Question: I am working on a homework assignment that requires I generate the SSN and grade for each student as well as calculate the min, max and avg score while displaying the SSN of the student with the max score. It all works except I get an iteration of the min, max and avg for every student instead of the total and I dont get the SSN for the max score student. The data is read in from a file.
I need the output to look something like:
123-45-6789 87
123-56-9872 91
etc....
Then end with
Maximum Score: 91 SSN: 123-45-6789
Minimum Score: 23
Average Score: 86
Here is the code, any help would be awesome.
'''
#include <iostream>
#include <string>
#include <fstream> // for file I/O
#include <iomanip>
using namespace std;
int main ()
{
string ssn, maxSSN;
int grade = 0, totalGrades = 0, count = 0, maxScore = 0, minScore = 0;
double avgScore = 0;
ofstream printFile ("StudentGrades.txt");
if (!printFile)
{
cout << " Error opening printFile" << endl;
system ("pause");
return 100;
}
//ifstream studentFile ("lab5a.dat"); // alternative open
ifstream studentFile;
studentFile.open("c:\lab5a.dat");
if (!studentFile)
{
cout << "Open error on lab5a.dat" << endl;
system ("pause");
return 101;
}
cout << " SSN Grade" << endl;
cout << "--------- -----" << endl;
while (!studentFile.eof())
{
studentFile >> ssn >> grade;
if (count == 0)
{
maxScore = grade;
minScore = grade;
}
else
{
if (grade > maxScore)
maxScore = grade;
if (grade < minScore)
minScore = grade;
}
totalGrades += grade ;
count++;
cout << ssn << setw(7) << grade << endl;
}
if (count)
avgScore = totalGrades / (double) count;
cout << "
";
cout << "Maximum Score: " << maxScore << " Student SSN:" << maxSSN << endl;
cout << "Minimum Score: " << minScore << "
";
cout << "Average Score: " << avgScore << "
";
//studentFile >> ssn >> grade;
printFile << ssn;
if (grade >= 90)
printFile << " A" << endl;
else if (grade >= 80)
printFile << " B" << endl;
else if (grade >= 70)
printFile << " C" << endl;
else if (grade >= 60)
printFile << " D" << endl;
else
printFile << " F " << endl;
studentFile.close();
printFile.close();
system ("pause");
}
'''

All better except I am not getting the maxScore SSN to show up?
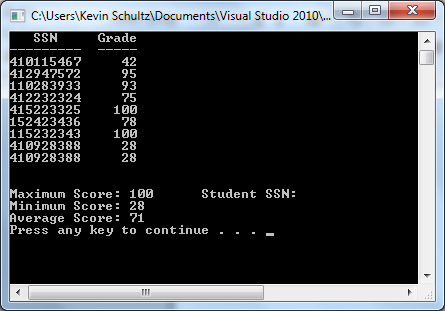
Answer: One of the issue is the following:
'''
while (!studentFile.eof())
{
studentFile >> ssn >> grade; //put read records here
if (count == 0)
{
maxScore = grade;
minScore = grade;
}
else
{
if (grade > maxScore){
maxScore = grade;
maxSSN = ssn
}
if (grade < minScore)
minScore = grade;
}
totalGrades += grade ;
count++;
}//^^^^should end your while loop here, finish reading all then do average
//^^^^^now compute the averageScore
if (count)
avgScore = totalGrades / (double) count;
'''
Try to clear your logic at first, you will spot other issues if there is any.
Inside the while loop, you did not remember the current maximum SSN.